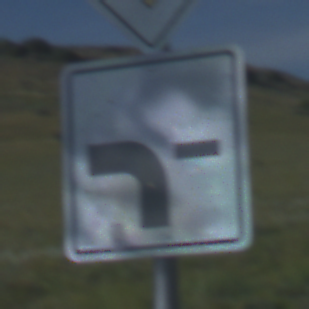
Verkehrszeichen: VerlaufVorfahrtsstrasse6
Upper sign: Vorfahrtsstrasse
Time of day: Night
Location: Outdoor (Nature)
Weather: PartlyCloudy
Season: NotSpecified
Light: Natural